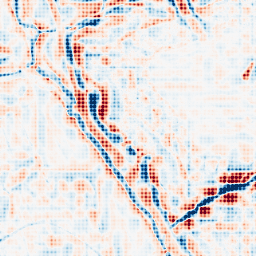
Category: wavelet
Decomposition family: wavelet_biorthogonal
Decomposition parameters: wavelet: bior2.4
level: 4
Upsampling method: sinc_blackman
Upsampling parameters: scale: 8
kernel_size: 8
Upsampling scale: 8